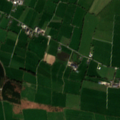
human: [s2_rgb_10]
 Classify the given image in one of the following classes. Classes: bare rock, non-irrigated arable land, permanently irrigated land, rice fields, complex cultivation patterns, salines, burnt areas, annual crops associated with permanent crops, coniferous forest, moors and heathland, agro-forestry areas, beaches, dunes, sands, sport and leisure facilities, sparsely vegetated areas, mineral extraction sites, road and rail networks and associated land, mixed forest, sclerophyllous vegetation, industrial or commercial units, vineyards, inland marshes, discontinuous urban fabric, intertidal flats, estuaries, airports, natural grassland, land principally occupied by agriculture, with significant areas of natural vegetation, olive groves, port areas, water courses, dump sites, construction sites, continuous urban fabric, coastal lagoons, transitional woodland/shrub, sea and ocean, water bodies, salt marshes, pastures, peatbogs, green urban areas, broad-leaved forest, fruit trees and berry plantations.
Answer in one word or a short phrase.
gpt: pastures, coniferous forest